Question: I'm working on a iOS project where i need to show the increased or decreased score in cascading count down fashion.

Here in the attached image score is decreasing from 15 to 10, so the animation will appear like a dropping effect starting from 15 and will go in order 14, 13, 12, 11 and then 10. Coming from the bottom reaches on to the top as shown in the image. hope you can see it clearly number 14 and 13 are visible.
I'm not sure if it is a kind of shadow effect or something else. Totally stuck. Please suggest how to achieve this task.
Thanks
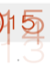
Answer: I've solved my problem using 3 'UILabel' on a single 'UIView' and animate them with some interval. The process is as follows
Algorithm
1. Set the 2nd Label with the text(Score) and scale it to some value.
2. Set the 3rd Label With the next Score value.
3. Scale Down the 2nd label to 0(Identity) and place it to the position of 1st label.
4. Similarly scale up the 3rd label to the 2nd position. and move the 1st label to the last position.
5. Set the next score value to the 3rd label.
6. Repeat the steps 1 to 5 till the last score value. and stop the animation.
Here I'm adding my code.
'''
-(void)animateForLabel:(UILabel *)scoreLabel
{
if (shouldAnimate)
{
//I've placed 3 labels on a view. Object at index 2 will be on top
UILabel *lbl1 = [[animationLayer subviews] objectAtIndex:2]; //Top label
UILabel *lbl2 = [[animationLayer subviews] objectAtIndex:1]; //Middle Label
UILabel *lbl3 = [[animationLayer subviews] objectAtIndex:0]; //Bottom Label
lbl1.transform = CGAffineTransformIdentity; //Setting first label to its original position
[lbl1 setFrame:CGRectMake(0, 50, lbl1.frame.size.width, lbl1.frame.size.height)];
//Setting View Position, This something you can set the Label's Superview position to their superview
[animationLayer setFrame:[self convertFrameForLabel:scoreLabel]];
[lbl2 setCenter:CGPointMake(animationLayer.frame.size.width/2, lbl2.center.y)];
[lbl3 setCenter:CGPointMake(animationLayer.frame.size.width/2, lbl3.center.y)];
[self addTextToAnimationLabel:lbl1]; //Adding the new value to the the desired label
[lbl1 setCenter:CGPointMake(animationLayer.frame.size.width/2, lbl1.center.y + 10)];
lbl1.layer.opacity = 0.0; //Setting its opacity to zero so that it will look invisible.
double durationInSeconds = 0.1;
[UIView animateWithDuration:durationInSeconds delay:0.0 options:UIViewAnimationOptionCurveLinear animations:^{
[lbl1 setCenter:CGPointMake(lbl1.center.x, lbl1.center.y - 10)];
lbl1.layer.opacity = 0.3; // Setting their opacity according to the need
lbl2.layer.opacity = 0.6; // Same as above
lbl3.layer.opacity = 0.8; // Same as above
lbl3.transform = CGAffineTransformScale(CGAffineTransformIdentity, 1.2, 1.2);
lbl2.transform = CGAffineTransformScale(lbl2.transform, 1.8, 1.8); // Setting scale so that the animation flow must be visible as curve shape
lbl3.center = CGPointMake(lbl3.center.x, 7);
lbl2.center = CGPointMake(lbl2.center.x, 30);
} completion:^(BOOL finished) {
NSLog(@"Complete animation");
if ([scoreLabel isEqual:creatorScoreLbl])
[self setWidthIfCreatorScoreChanged:[lbl3.text integerValue]];
else
[self setWidthIfOpponentScoreChanged:[lbl3.text integerValue]];
[animationLayer insertSubview:lbl3 atIndex:2];
if (![lbl3.text isEqualToString:@""] && [lbl3.text integerValue] == toScore)
{
shouldAnimate=NO;
[audioService stopPlaying];
[animationLayer removeFromSuperview];
}
else
{
[self animateForLabel:scoreLabel];
}
}];
}
}
'''